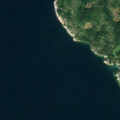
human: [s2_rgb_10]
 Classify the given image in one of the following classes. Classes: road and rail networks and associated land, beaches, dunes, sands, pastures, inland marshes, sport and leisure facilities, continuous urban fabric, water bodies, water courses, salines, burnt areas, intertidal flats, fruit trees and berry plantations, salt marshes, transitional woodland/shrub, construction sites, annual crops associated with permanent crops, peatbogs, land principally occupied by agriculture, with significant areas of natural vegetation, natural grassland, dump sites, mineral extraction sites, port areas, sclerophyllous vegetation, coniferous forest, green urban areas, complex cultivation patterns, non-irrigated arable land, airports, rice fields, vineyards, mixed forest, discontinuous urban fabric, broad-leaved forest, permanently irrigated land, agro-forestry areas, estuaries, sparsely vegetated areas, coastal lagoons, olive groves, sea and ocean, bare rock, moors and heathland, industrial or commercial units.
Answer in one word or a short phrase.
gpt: coniferous forest, sea and ocean